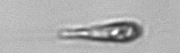
Label: Euglena